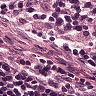
Metastatic tissue present: no